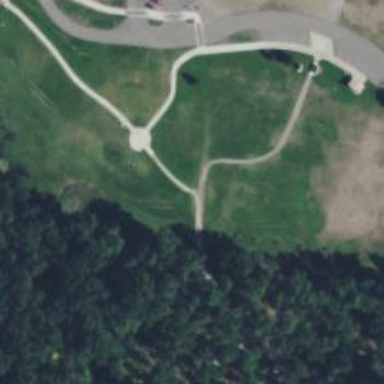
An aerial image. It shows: Path.